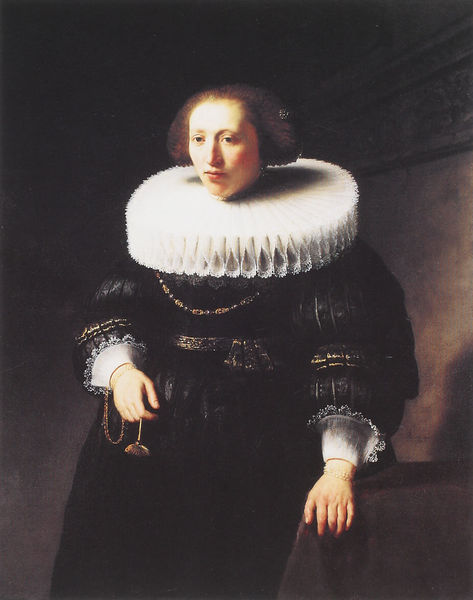
Titel: Junge Frau
Künstler: Harmensz van Rijn Rembrandt
Institution: New York, The Metropolitan Museum of  Art
Schlagwörter: dunkel, gemälde, hand, weiß, frau, haar, kleid, licht, mund, nase, raum, schwarz, dame, gürtel, malerei, barock, blass, kragen, spitze, halskrause, hände, mühlsteinkragen, portrait, porträt, öl, gewand, gold, adel, kinn, renaissance, kette, blue, chair, hands, white, women, arm, black, collar, dick, dress, female, hair, lace, lady, nose, painting, wall, woman, uhr, gown, pink, rüschen, manschetten, krause, silver, ear, head, eyes, noble, oval, trim, shadow, mouth, cravat, necklace, leaning, royal, arms, cheeks, art, watch, äl, finger, mourning, lips, rich, renaisance, bold, sleeves, cuff, black dress, ruffle, ruff, jewelry, bell, flemish, chain, cuffs, belgian, aristocratic, chains, clothe, frills, necklet, nails, stiff, fac, puffy, exaggerated, grtel, fvsdse, chatelain, ehead, puffed sleeve, butch, pandont